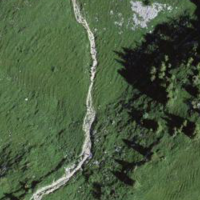
EUNIS habitat code: 26
Species observed at this site:
Carduus personata